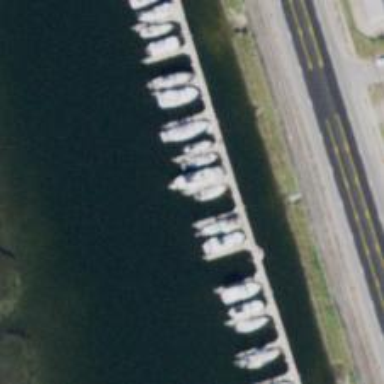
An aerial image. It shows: Man-made pier.